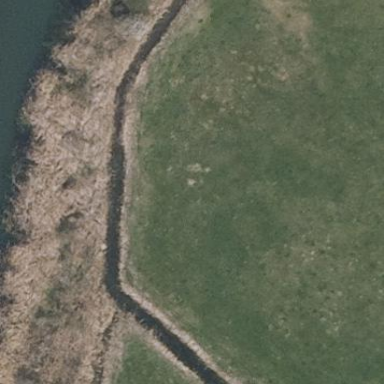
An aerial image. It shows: Marshy wetland area.